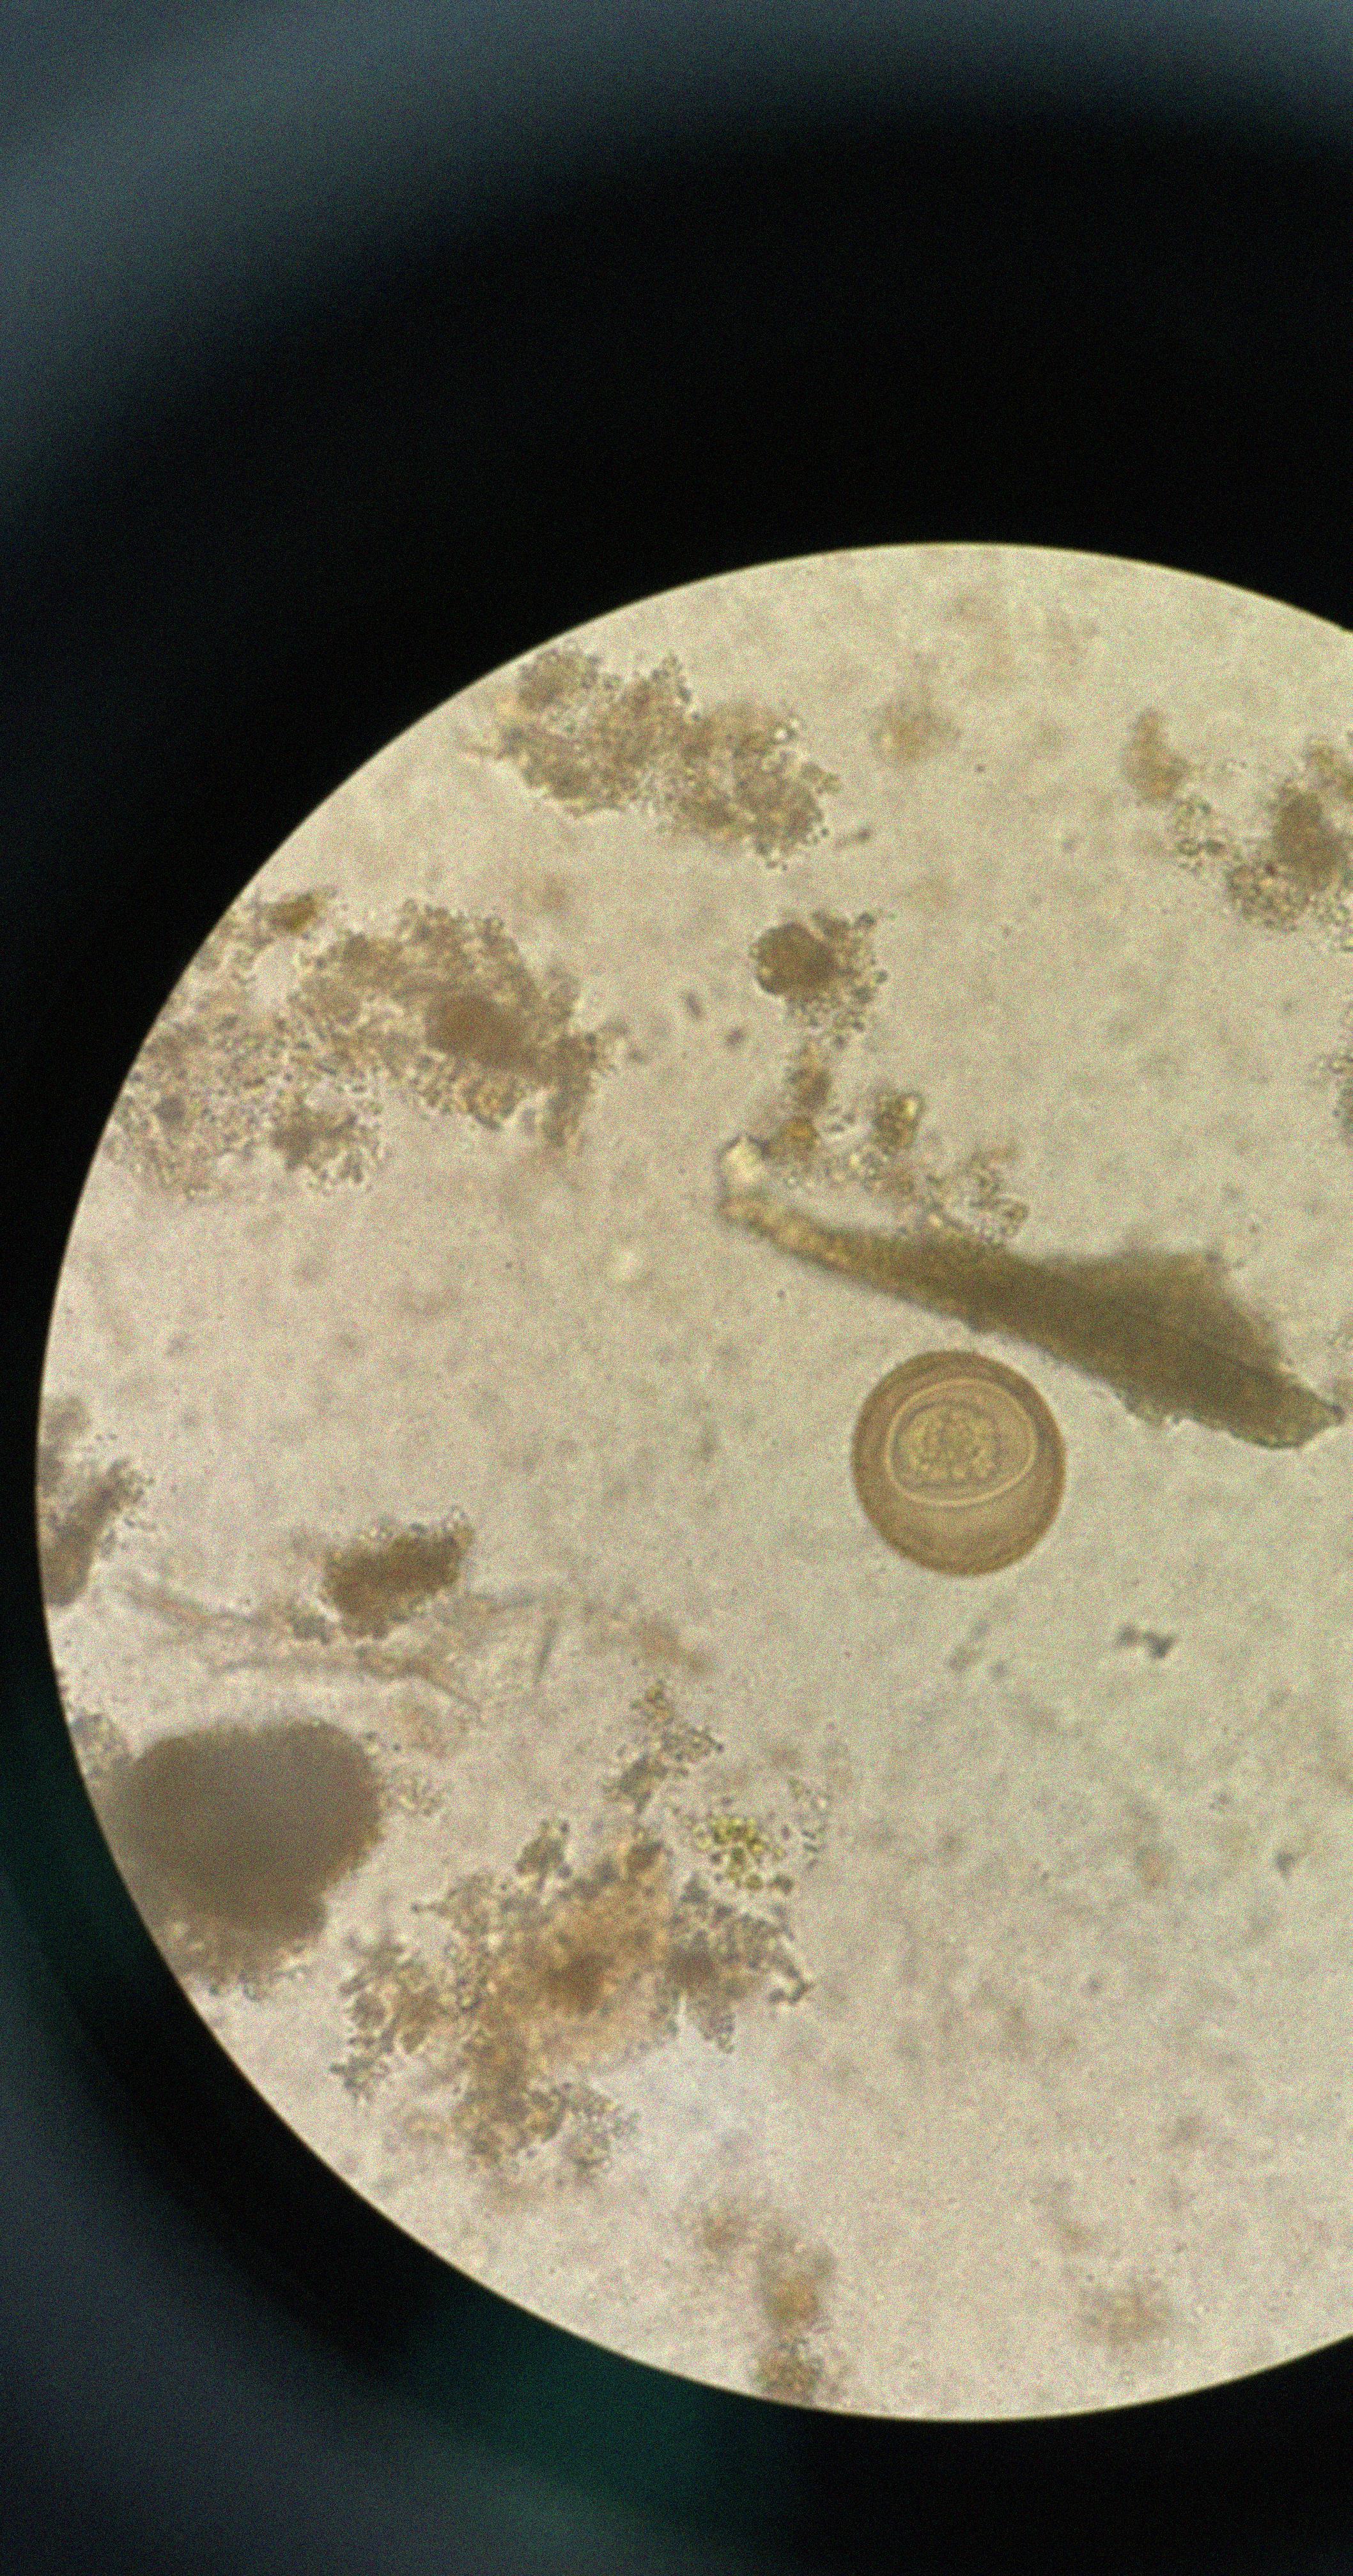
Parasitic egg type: Hymenolepis diminuta